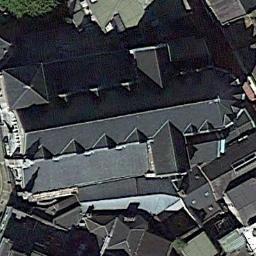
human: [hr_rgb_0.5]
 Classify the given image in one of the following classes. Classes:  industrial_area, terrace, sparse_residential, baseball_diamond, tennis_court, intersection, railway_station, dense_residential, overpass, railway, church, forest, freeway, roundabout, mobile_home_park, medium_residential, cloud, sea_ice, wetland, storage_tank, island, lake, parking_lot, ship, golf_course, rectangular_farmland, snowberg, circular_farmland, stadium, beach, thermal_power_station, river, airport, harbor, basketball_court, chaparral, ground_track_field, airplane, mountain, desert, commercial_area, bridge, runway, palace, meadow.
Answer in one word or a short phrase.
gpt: church